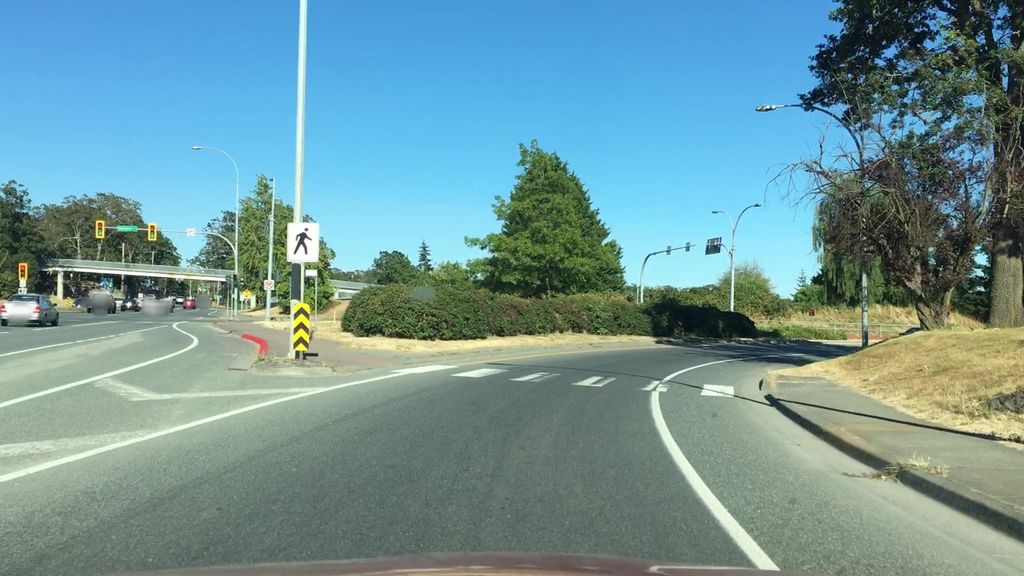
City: victoria